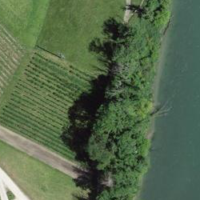
EUNIS habitat code: 52
Species observed at this site:
Filipendula ulmaria